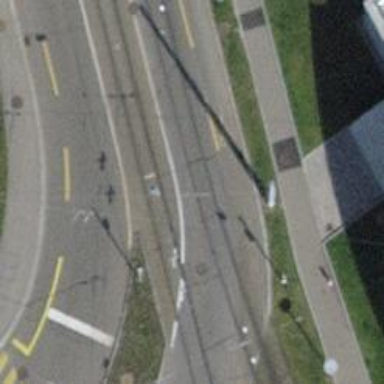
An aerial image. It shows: Unclassified road with asphalt surface and trolley wires.